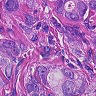
Metastatic tissue present: yes